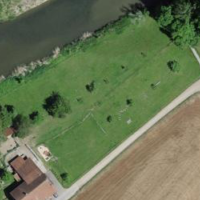
EUNIS habitat code: 25
Species observed at this site:
Tachybaptus ruficollis
Certhia brachydactyla
Corvus corone
Podiceps cristatus
Actitis hypoleucos
Turdus philomelos
Fulica atra
Anas crecca
Alcedo atthis
Microcarbo pygmaeus
Dendrocopos major
Turdus viscivorus
Aegithalos caudatus
Buteo buteo
Anthus pratensis
Gallinago gallinago
Sylvia atricapilla
Spinus spinus
Chroicocephalus ridibundus
Phylloscopus collybita
Poecile palustris
Larus michahellis
Cygnus olor
Alauda arvensis
Erithacus rubecula
Pica pica
Phoenicurus ochruros
Sitta europaea
Garrulus glandarius
Columba livia
Picus viridis
Motacilla cinerea
Cyanistes caeruleus
Anas platyrhynchos
Sturnus vulgaris
Troglodytes troglodytes
Chloris chloris
Accipiter gentilis
Streptopelia decaocto
Aix galericulata
Passer domesticus
Fringilla coelebs
Carduelis carduelis
Columba palumbus
Turdus merula
Passer montanus
Phalacrocorax carbo
Calidris alpina
Dryobates minor
Saxicola rubetra
Parus major
Hirundo rustica
Mergus merganser
Milvus milvus
Turdus pilaris
Coccothraustes coccothraustes
Motacilla alba